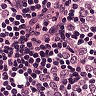
Metastatic tissue present: yes